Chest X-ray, PA view. Patient: 23 years old, sex M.
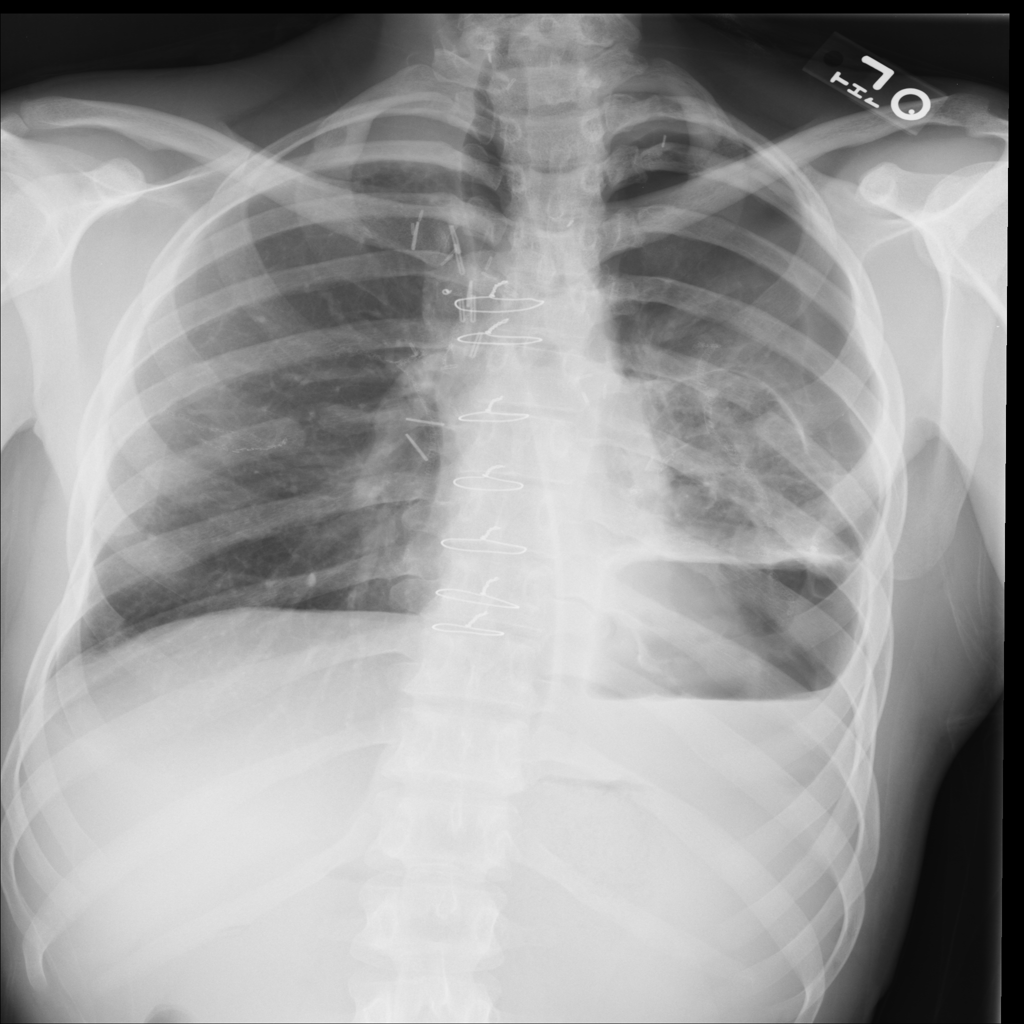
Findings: No Finding